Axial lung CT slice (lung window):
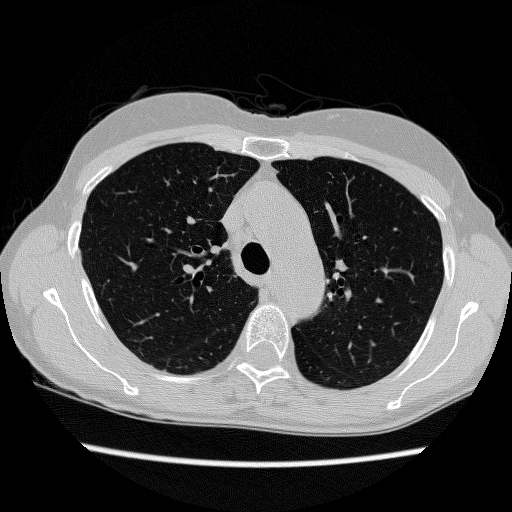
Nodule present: no